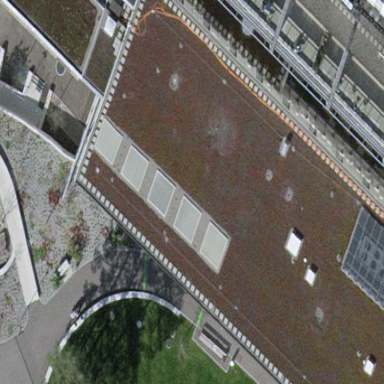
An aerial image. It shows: Section of building's roof.